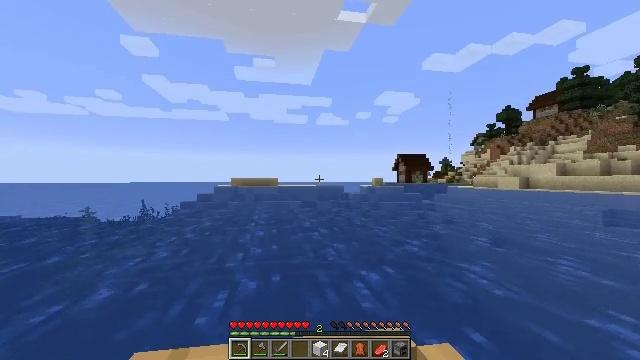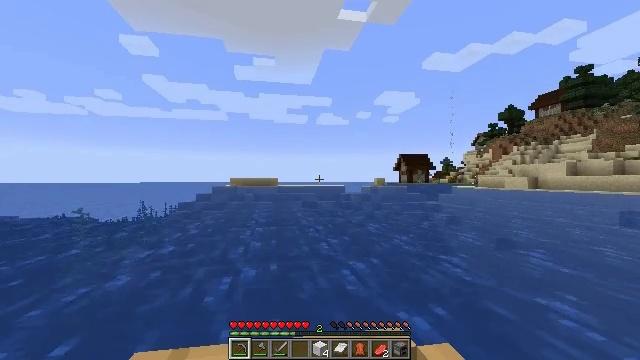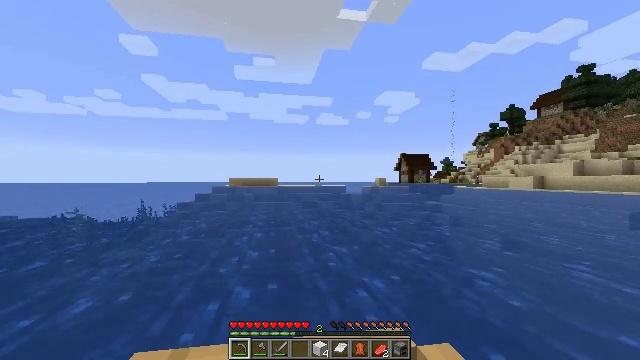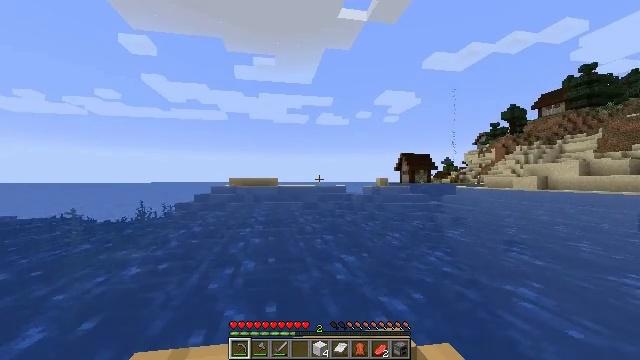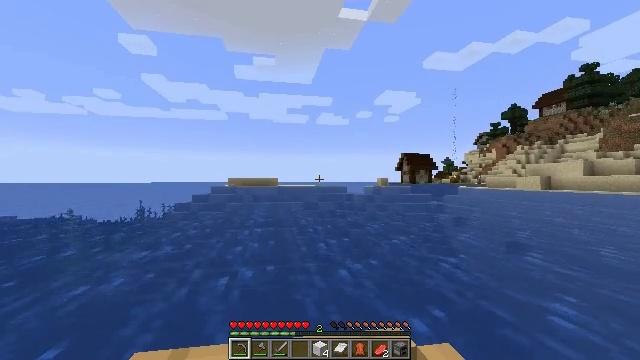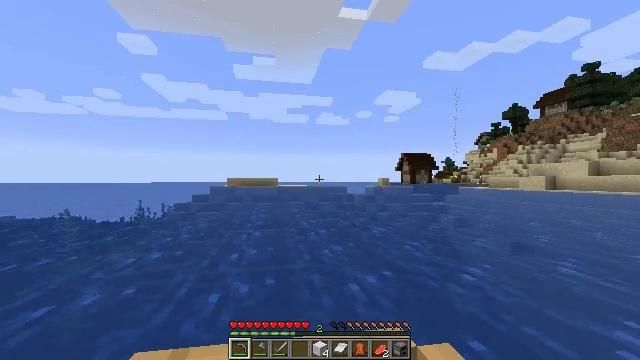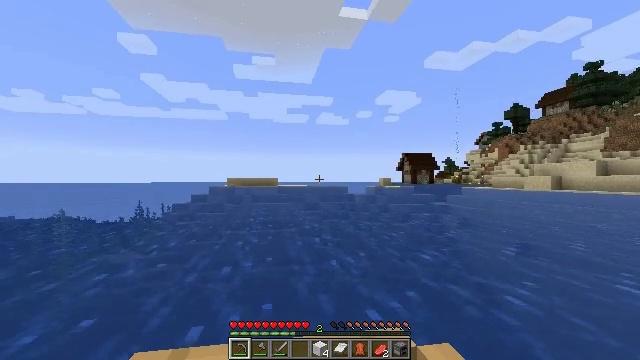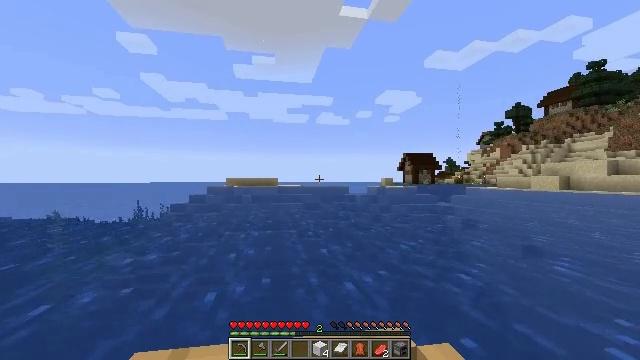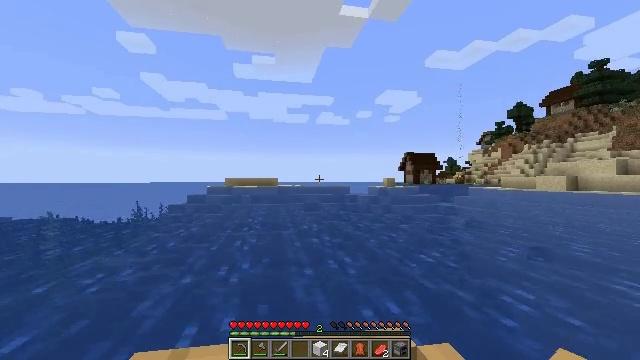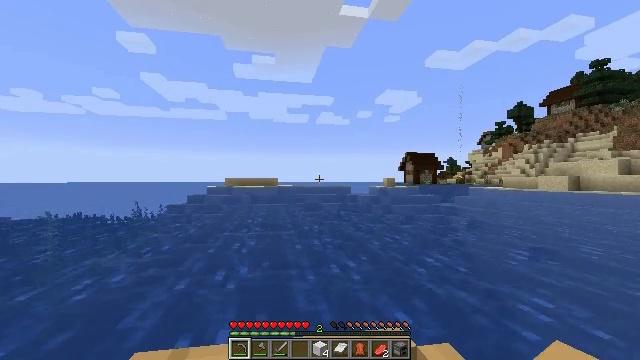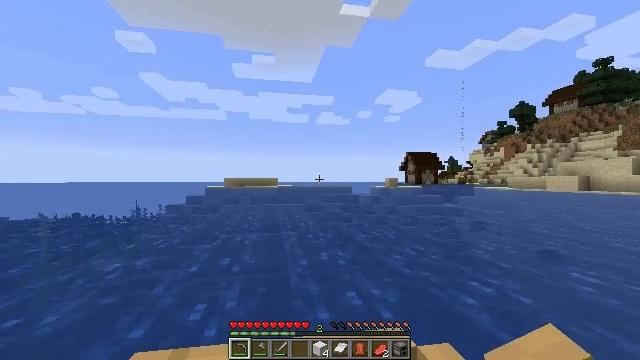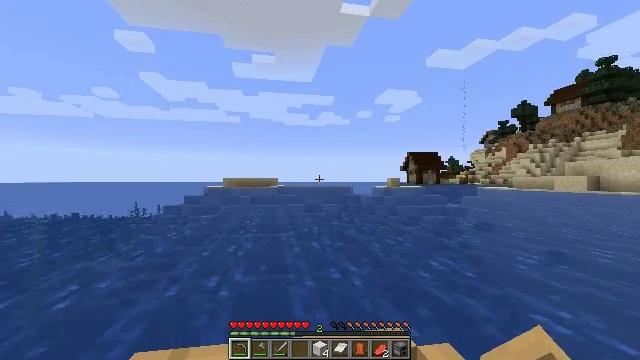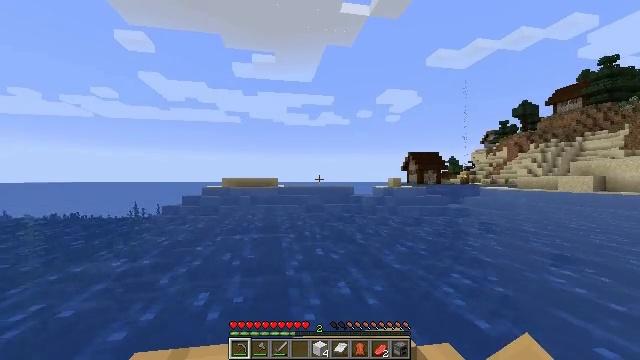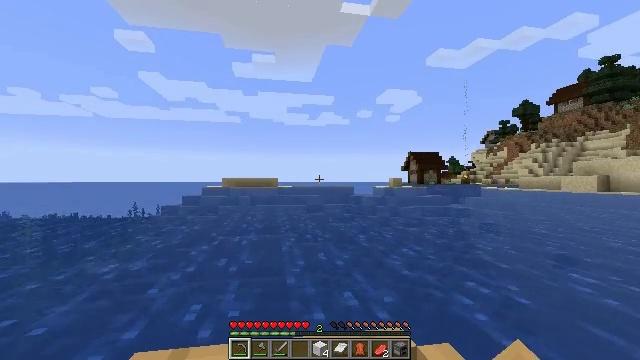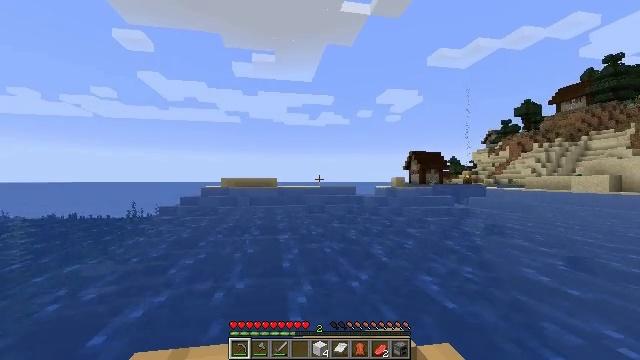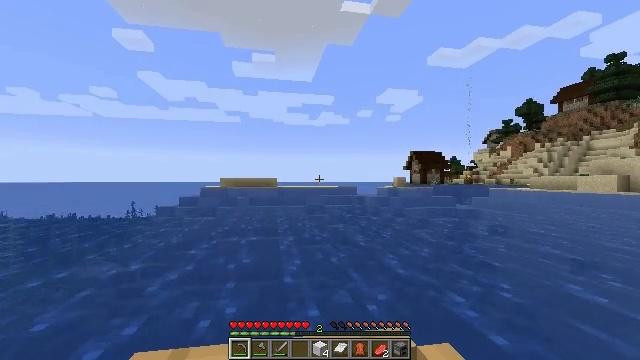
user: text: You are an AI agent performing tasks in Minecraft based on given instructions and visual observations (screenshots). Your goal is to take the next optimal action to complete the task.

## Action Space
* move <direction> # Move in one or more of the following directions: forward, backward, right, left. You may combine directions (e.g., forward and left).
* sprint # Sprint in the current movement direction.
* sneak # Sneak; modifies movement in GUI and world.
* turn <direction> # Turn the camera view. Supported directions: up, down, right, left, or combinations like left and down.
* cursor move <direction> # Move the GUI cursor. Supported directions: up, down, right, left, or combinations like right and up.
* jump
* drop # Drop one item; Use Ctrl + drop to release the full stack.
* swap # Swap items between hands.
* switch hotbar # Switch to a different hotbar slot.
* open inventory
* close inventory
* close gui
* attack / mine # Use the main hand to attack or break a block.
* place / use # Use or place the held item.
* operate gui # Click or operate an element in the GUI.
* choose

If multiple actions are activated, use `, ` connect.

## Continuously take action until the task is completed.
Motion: motion action
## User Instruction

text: Mine the blue bed to pick it up.
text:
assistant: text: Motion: move forward
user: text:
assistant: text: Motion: move forward
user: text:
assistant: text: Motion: move forward
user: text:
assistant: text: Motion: move forward
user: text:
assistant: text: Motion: move forward
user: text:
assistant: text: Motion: move forward
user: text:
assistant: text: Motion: move forward
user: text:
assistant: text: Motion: move forward
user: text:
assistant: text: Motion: move forward
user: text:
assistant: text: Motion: move forward
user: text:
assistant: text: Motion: move forward
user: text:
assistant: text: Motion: move forward
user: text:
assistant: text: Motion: move forward
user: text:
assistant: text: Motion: move forward
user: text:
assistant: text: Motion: move forward
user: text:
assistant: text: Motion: move forward
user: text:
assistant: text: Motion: move forward
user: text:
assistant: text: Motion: move forward
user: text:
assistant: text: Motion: move forward
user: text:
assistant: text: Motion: move forward
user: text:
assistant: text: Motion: move forward
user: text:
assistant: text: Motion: move forward
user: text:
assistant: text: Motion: move forward
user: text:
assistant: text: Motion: move forward
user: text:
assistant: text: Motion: move forward
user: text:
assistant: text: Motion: move forward
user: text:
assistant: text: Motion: move forward
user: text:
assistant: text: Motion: move forward
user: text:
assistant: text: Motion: move forward
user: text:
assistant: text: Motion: move forward